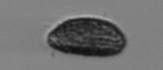
Label: Pseudochattonella_farcimen